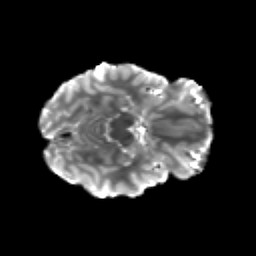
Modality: T2w
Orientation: axial
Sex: male
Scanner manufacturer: siemens
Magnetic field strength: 3 T
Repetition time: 5 s
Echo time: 0.071 s